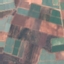
Land use / land cover: PermanentCrop